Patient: sex M, age 34
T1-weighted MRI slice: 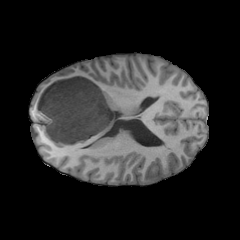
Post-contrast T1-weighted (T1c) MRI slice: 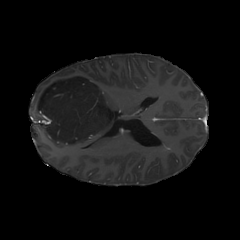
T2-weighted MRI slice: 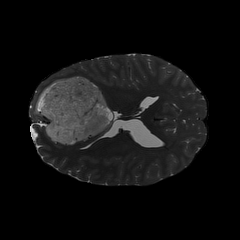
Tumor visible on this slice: yes
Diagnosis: Astrocytoma, IDH-mutant
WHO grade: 2